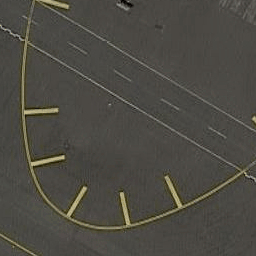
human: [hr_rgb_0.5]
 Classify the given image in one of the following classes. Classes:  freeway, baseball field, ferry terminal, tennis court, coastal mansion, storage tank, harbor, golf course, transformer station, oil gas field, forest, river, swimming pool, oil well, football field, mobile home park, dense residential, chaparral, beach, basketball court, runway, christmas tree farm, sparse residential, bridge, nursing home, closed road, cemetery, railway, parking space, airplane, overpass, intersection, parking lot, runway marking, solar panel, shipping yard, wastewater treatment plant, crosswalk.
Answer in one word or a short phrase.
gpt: runway marking